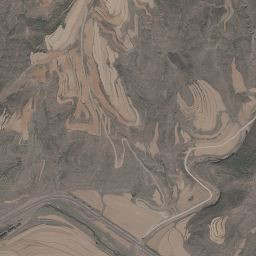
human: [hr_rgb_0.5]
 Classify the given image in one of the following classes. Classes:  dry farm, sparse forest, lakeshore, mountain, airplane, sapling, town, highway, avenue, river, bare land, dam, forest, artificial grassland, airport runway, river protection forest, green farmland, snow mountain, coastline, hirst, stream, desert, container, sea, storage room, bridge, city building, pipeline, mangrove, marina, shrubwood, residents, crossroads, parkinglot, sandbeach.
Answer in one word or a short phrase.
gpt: mountain